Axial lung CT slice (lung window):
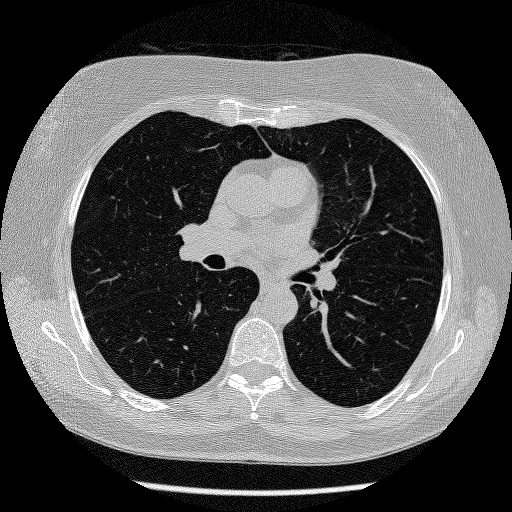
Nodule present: no